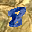
Label: 8